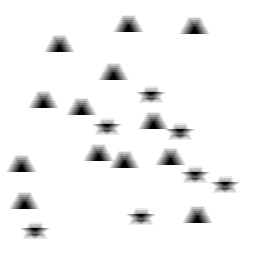
Squares: 0
Triangles: 13
Stars: 7
Total shapes: 20